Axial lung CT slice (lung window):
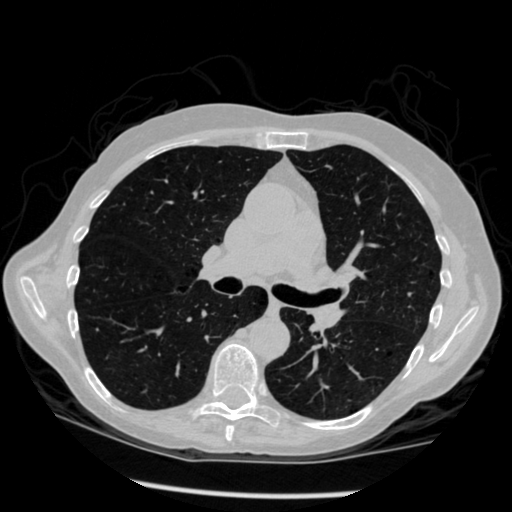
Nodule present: no